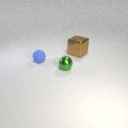
small blue rubber sphere to the left of large brown metal cube